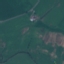
Label: Pasture